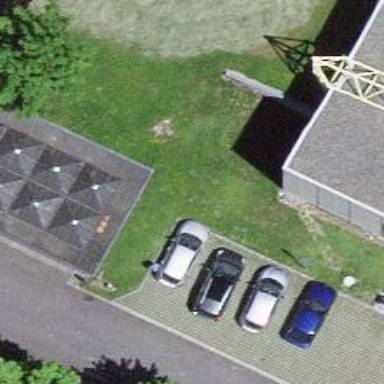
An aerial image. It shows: Charging station.